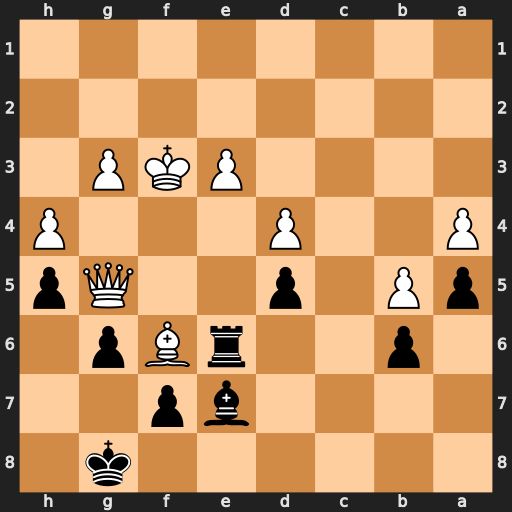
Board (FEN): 6k1/4bp2/1p2rBp1/pP1p2Qp/P2P3P/4PKP1/8/8
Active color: b
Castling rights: -
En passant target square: -
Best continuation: Rxf6+ Kg2 Rf2+ Kxf2 Bxg5